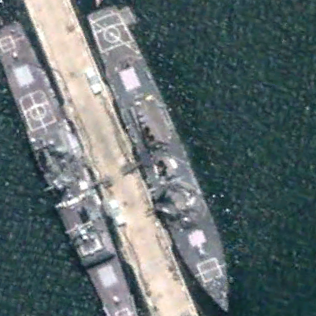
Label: destroyer